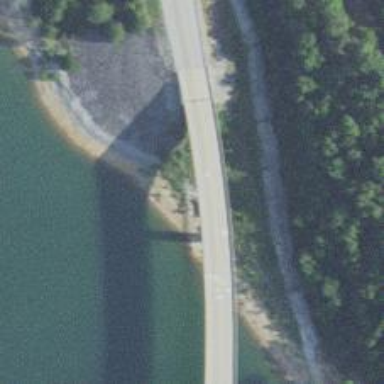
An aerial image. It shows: Secondary road crossing over beam bridge.